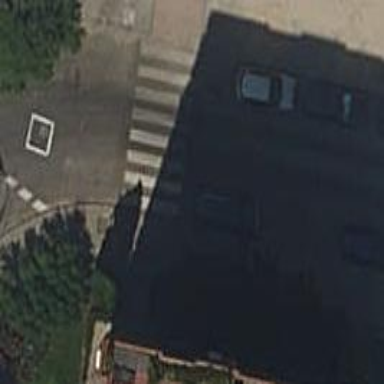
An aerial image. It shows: Uncontrolled zebra crossing on the road.